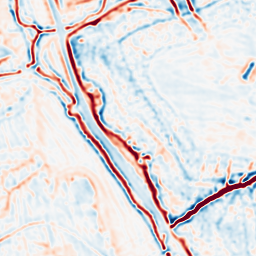
Category: multiscale
Decomposition family: log
Decomposition parameters: sigma: 2
Upsampling method: sinc_hamming
Upsampling parameters: scale: 8
kernel_size: 16
Upsampling scale: 8